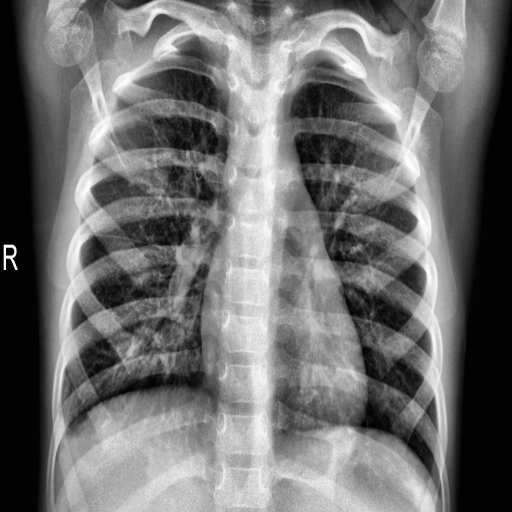
Finding: PNEUMONIA